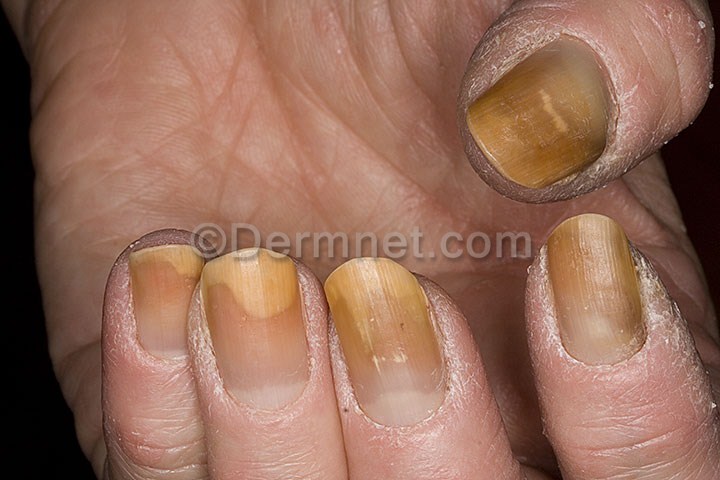
Disease: Nail Fungus and other Nail Disease